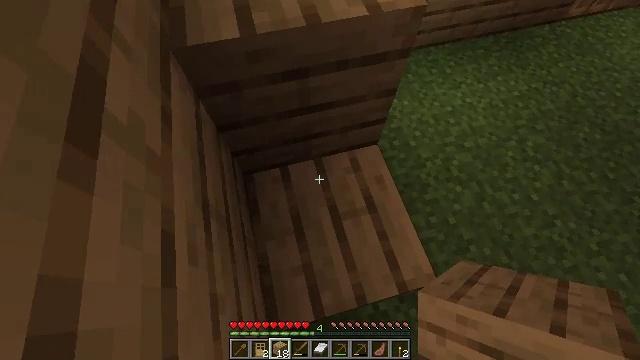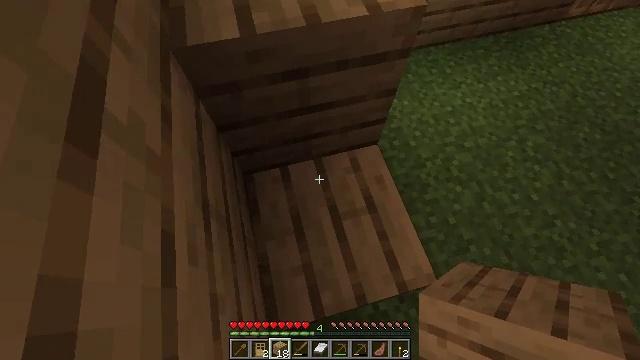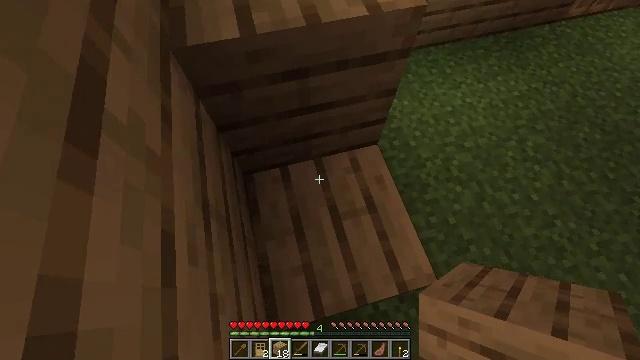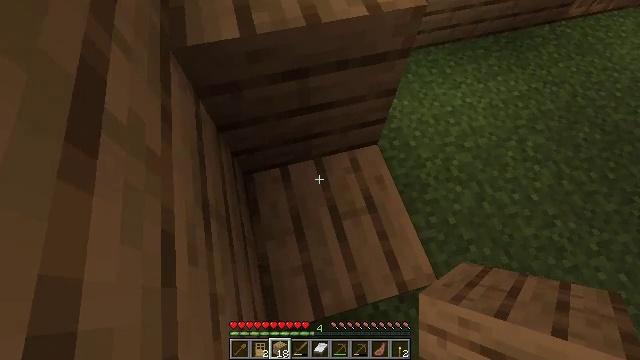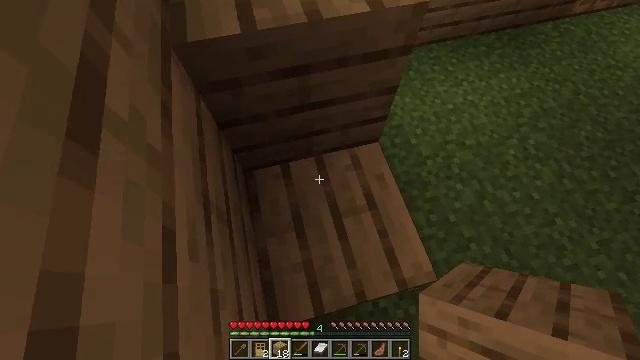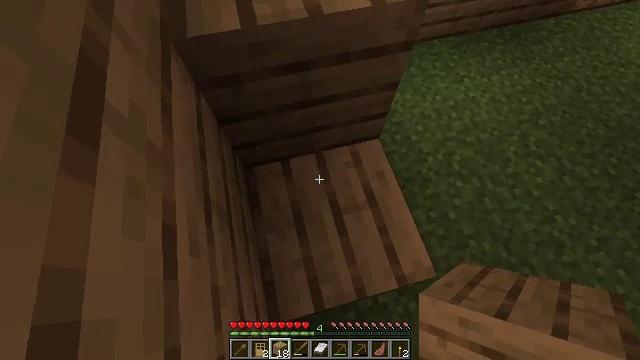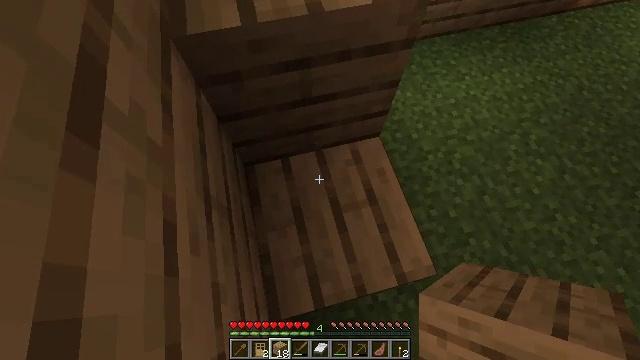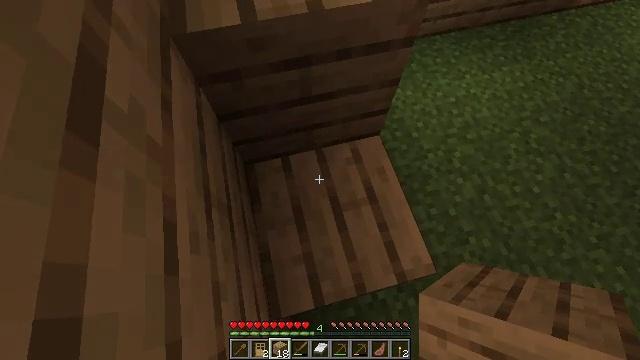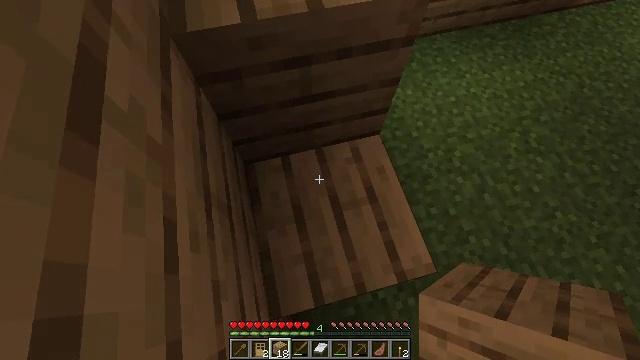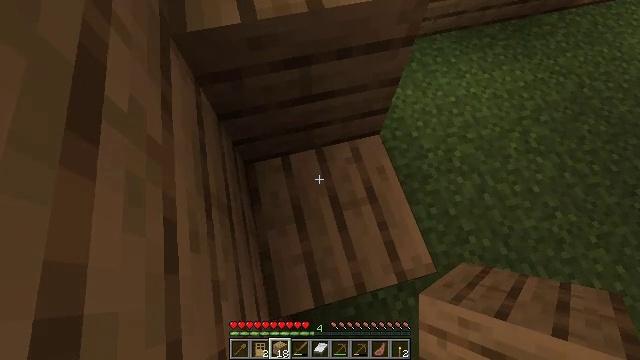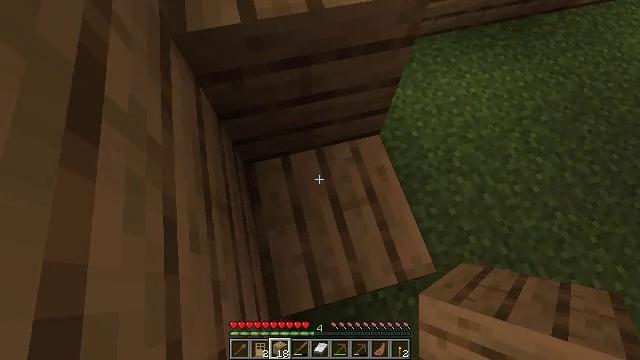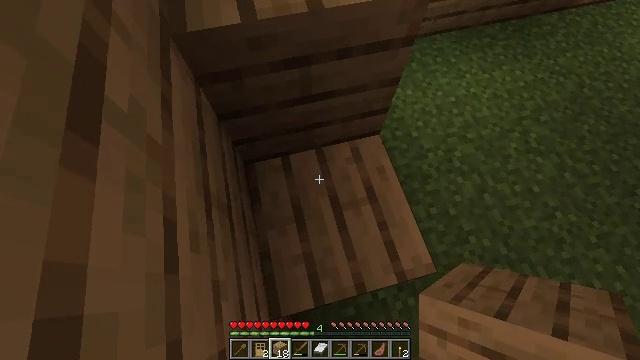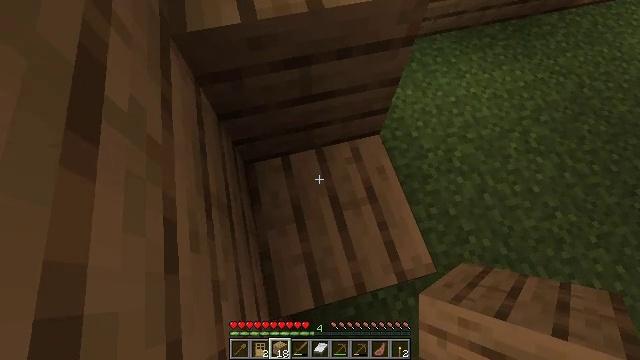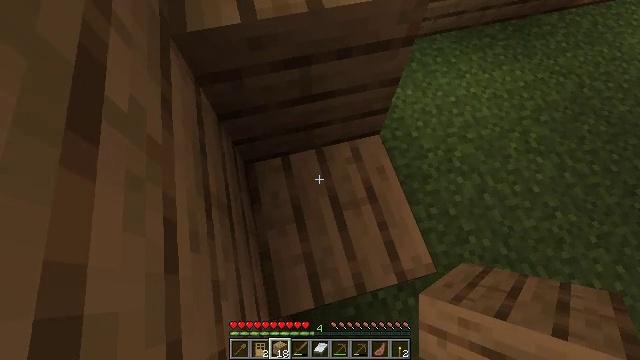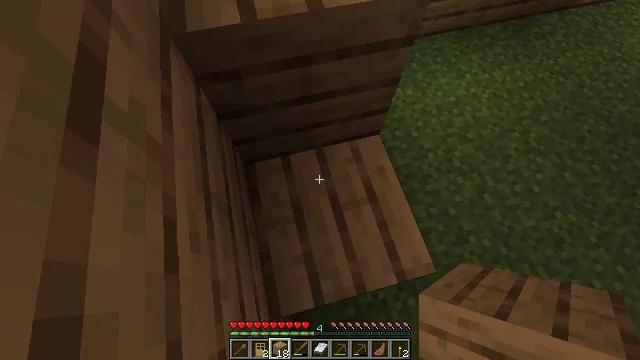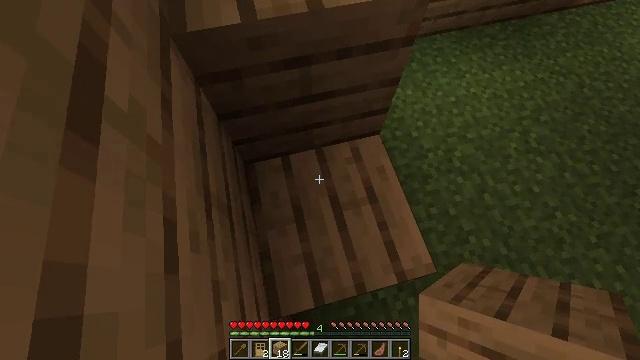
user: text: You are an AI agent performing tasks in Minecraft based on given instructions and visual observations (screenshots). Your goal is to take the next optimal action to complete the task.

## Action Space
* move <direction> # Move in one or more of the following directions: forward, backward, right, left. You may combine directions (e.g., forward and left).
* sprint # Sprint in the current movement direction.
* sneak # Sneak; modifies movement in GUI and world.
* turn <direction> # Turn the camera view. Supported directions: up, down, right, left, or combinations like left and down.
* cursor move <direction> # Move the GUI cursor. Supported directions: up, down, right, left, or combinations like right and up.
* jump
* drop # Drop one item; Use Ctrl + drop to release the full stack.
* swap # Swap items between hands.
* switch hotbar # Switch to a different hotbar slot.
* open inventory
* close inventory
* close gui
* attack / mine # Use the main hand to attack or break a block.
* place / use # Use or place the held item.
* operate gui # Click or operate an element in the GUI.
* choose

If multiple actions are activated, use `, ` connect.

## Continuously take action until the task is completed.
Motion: motion action
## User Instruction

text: Attack the oak planks to recycle it.
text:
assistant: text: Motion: no_op
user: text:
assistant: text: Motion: no_op
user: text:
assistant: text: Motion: no_op
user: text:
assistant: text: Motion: no_op
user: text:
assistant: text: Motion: no_op
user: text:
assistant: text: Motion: no_op
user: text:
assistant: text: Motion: no_op
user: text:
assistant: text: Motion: no_op
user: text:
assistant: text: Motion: no_op
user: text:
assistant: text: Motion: no_op
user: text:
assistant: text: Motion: no_op
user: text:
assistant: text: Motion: no_op
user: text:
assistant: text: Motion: no_op
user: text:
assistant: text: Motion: no_op
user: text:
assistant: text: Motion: no_op
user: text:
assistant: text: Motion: no_op
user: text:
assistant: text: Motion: no_op
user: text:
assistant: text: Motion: no_op
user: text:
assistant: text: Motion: no_op
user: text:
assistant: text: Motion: no_op
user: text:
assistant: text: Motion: no_op
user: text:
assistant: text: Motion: move back
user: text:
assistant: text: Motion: move back
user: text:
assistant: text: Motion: move back
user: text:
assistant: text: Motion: move back
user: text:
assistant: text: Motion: move back
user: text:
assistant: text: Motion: move back
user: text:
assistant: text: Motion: move back
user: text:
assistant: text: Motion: move back
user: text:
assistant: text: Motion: move back